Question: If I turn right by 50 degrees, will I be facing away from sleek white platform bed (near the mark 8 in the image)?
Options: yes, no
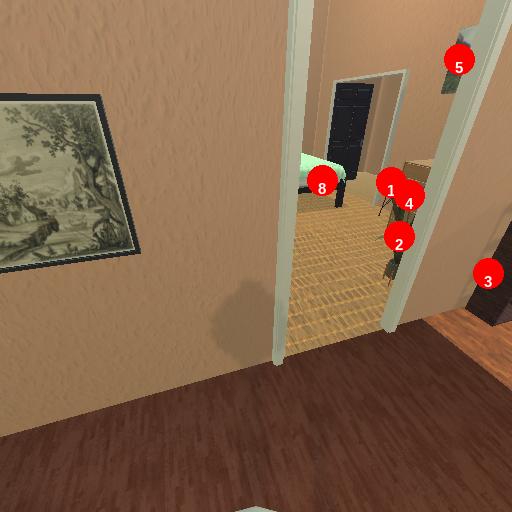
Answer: yes